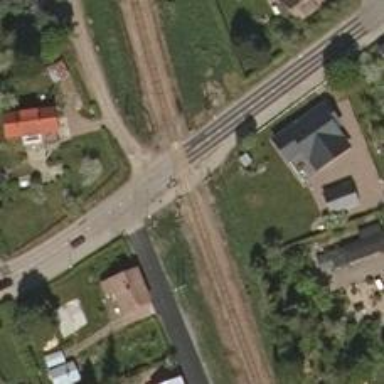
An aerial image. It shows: Railway crossing equipped with lights and saltire signs. The crossing has full barrier.